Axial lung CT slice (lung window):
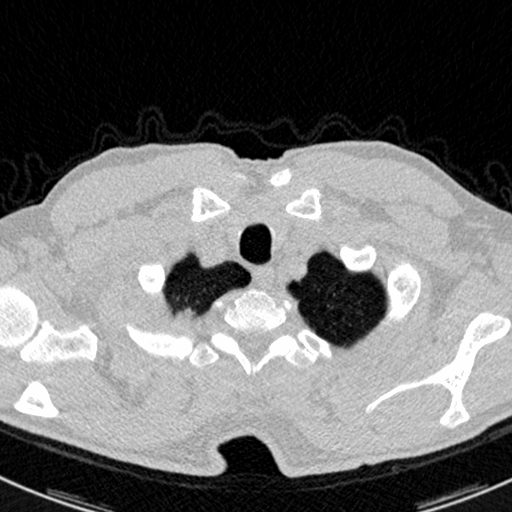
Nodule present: no